Question: We have just added <URL> to a website and have observed one event is suddenly not populating the value.
This code is executed on a button click.
'''
var s = s_gi(s_account);
s.linkTrackVars = 'eVar39,prop39,prop45,eVar45,events';
s.linkTrackEvents = 'event49';
s.events = 'event49';
s.prop39 = s.eVar39 = 'mobile:NZ:specialists:call';
s.prop45 = s.eVar45 = 'john citizen';
s.tl(this, 'o', 'Button');
'''
However when you inspect the request you can clearly see its missing the s.events property. (NOTE: I've blurred out live information to protect identities and origin)

What could cause this issue?
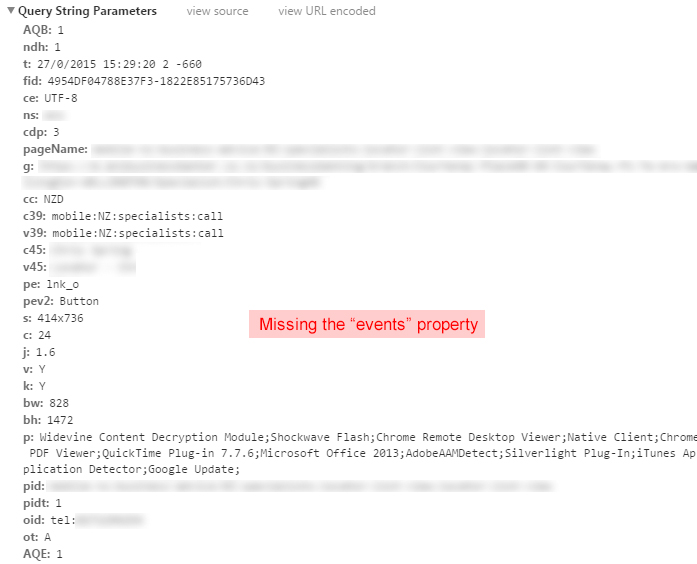
Answer: The code you've provided looks OK. I'd be willing to bet that somewhere in your 's_doPlugins' function, 's.linkTrackEvents' is being cleared (or 'events' is being removed from 's.linkTrackVars' for whatever reason). At the end of your 's_doPlugins' block, add:
'''
console.log(s.linkTrackVars, s.linkTrackEvents);
'''
and see what that shows.